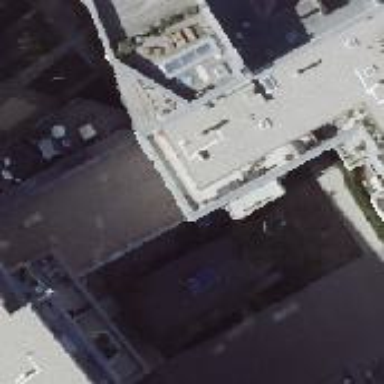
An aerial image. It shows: Part of building.